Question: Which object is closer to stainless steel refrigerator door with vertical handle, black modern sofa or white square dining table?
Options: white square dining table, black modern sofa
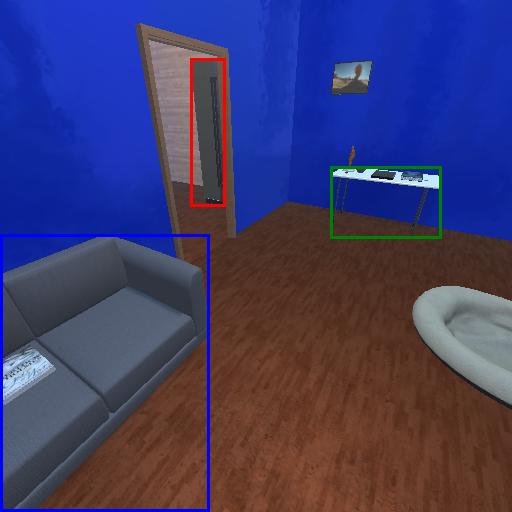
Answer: white square dining table